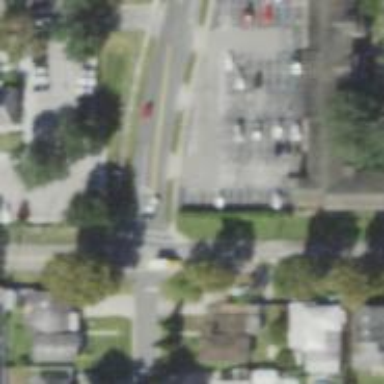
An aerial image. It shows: Footway with asphalt surface and crossing.